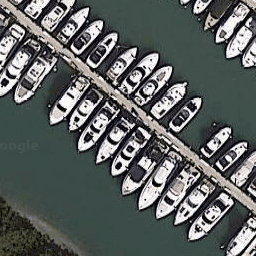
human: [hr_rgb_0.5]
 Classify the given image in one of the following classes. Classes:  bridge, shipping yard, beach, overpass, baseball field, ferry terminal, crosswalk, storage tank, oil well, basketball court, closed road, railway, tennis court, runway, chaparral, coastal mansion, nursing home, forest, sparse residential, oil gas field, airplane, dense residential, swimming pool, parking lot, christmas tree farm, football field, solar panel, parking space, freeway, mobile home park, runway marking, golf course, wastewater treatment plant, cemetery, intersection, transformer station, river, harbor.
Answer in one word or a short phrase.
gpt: harbor